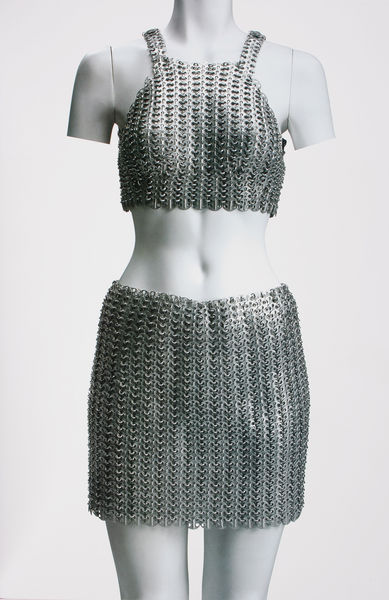
Titel: Set aus Top und Hüftminirock aus Aluminiumscheiben
Künstler: Paco Rabanne
Standort: Kyoto (Japan)
Institution: Kyoto Costume Institute
Schlagwörter: kopf, körper, weiß, wäsche, brust, grau, kleid, mode, muster, rock, hemd, arm, arme, kleidung, silber, hals, strick, beine, taille, modell, mieder, kette, modern, wolle, metall, nabel, bauch, plastik, bauchnabel, model, foto, fotografie, eisen, torso, schwarz-weiss, ketten, rüstung, puppe, photo, bustier, oberteil, hüfte, träger, geschmiedet, avantgarde, kombination, schmied, armstumpf, strickerei, maschen, badeanzug, kettenhemd, modepuppe, schaufensterpuppe, top, zweiteiler, haute couture, mini, minirock, bauchfrei, paco rabanne, armlos, armstümpfe, bauchfreoi, fischgrät, kettenrock, modeentwurf, trägertop